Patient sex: M
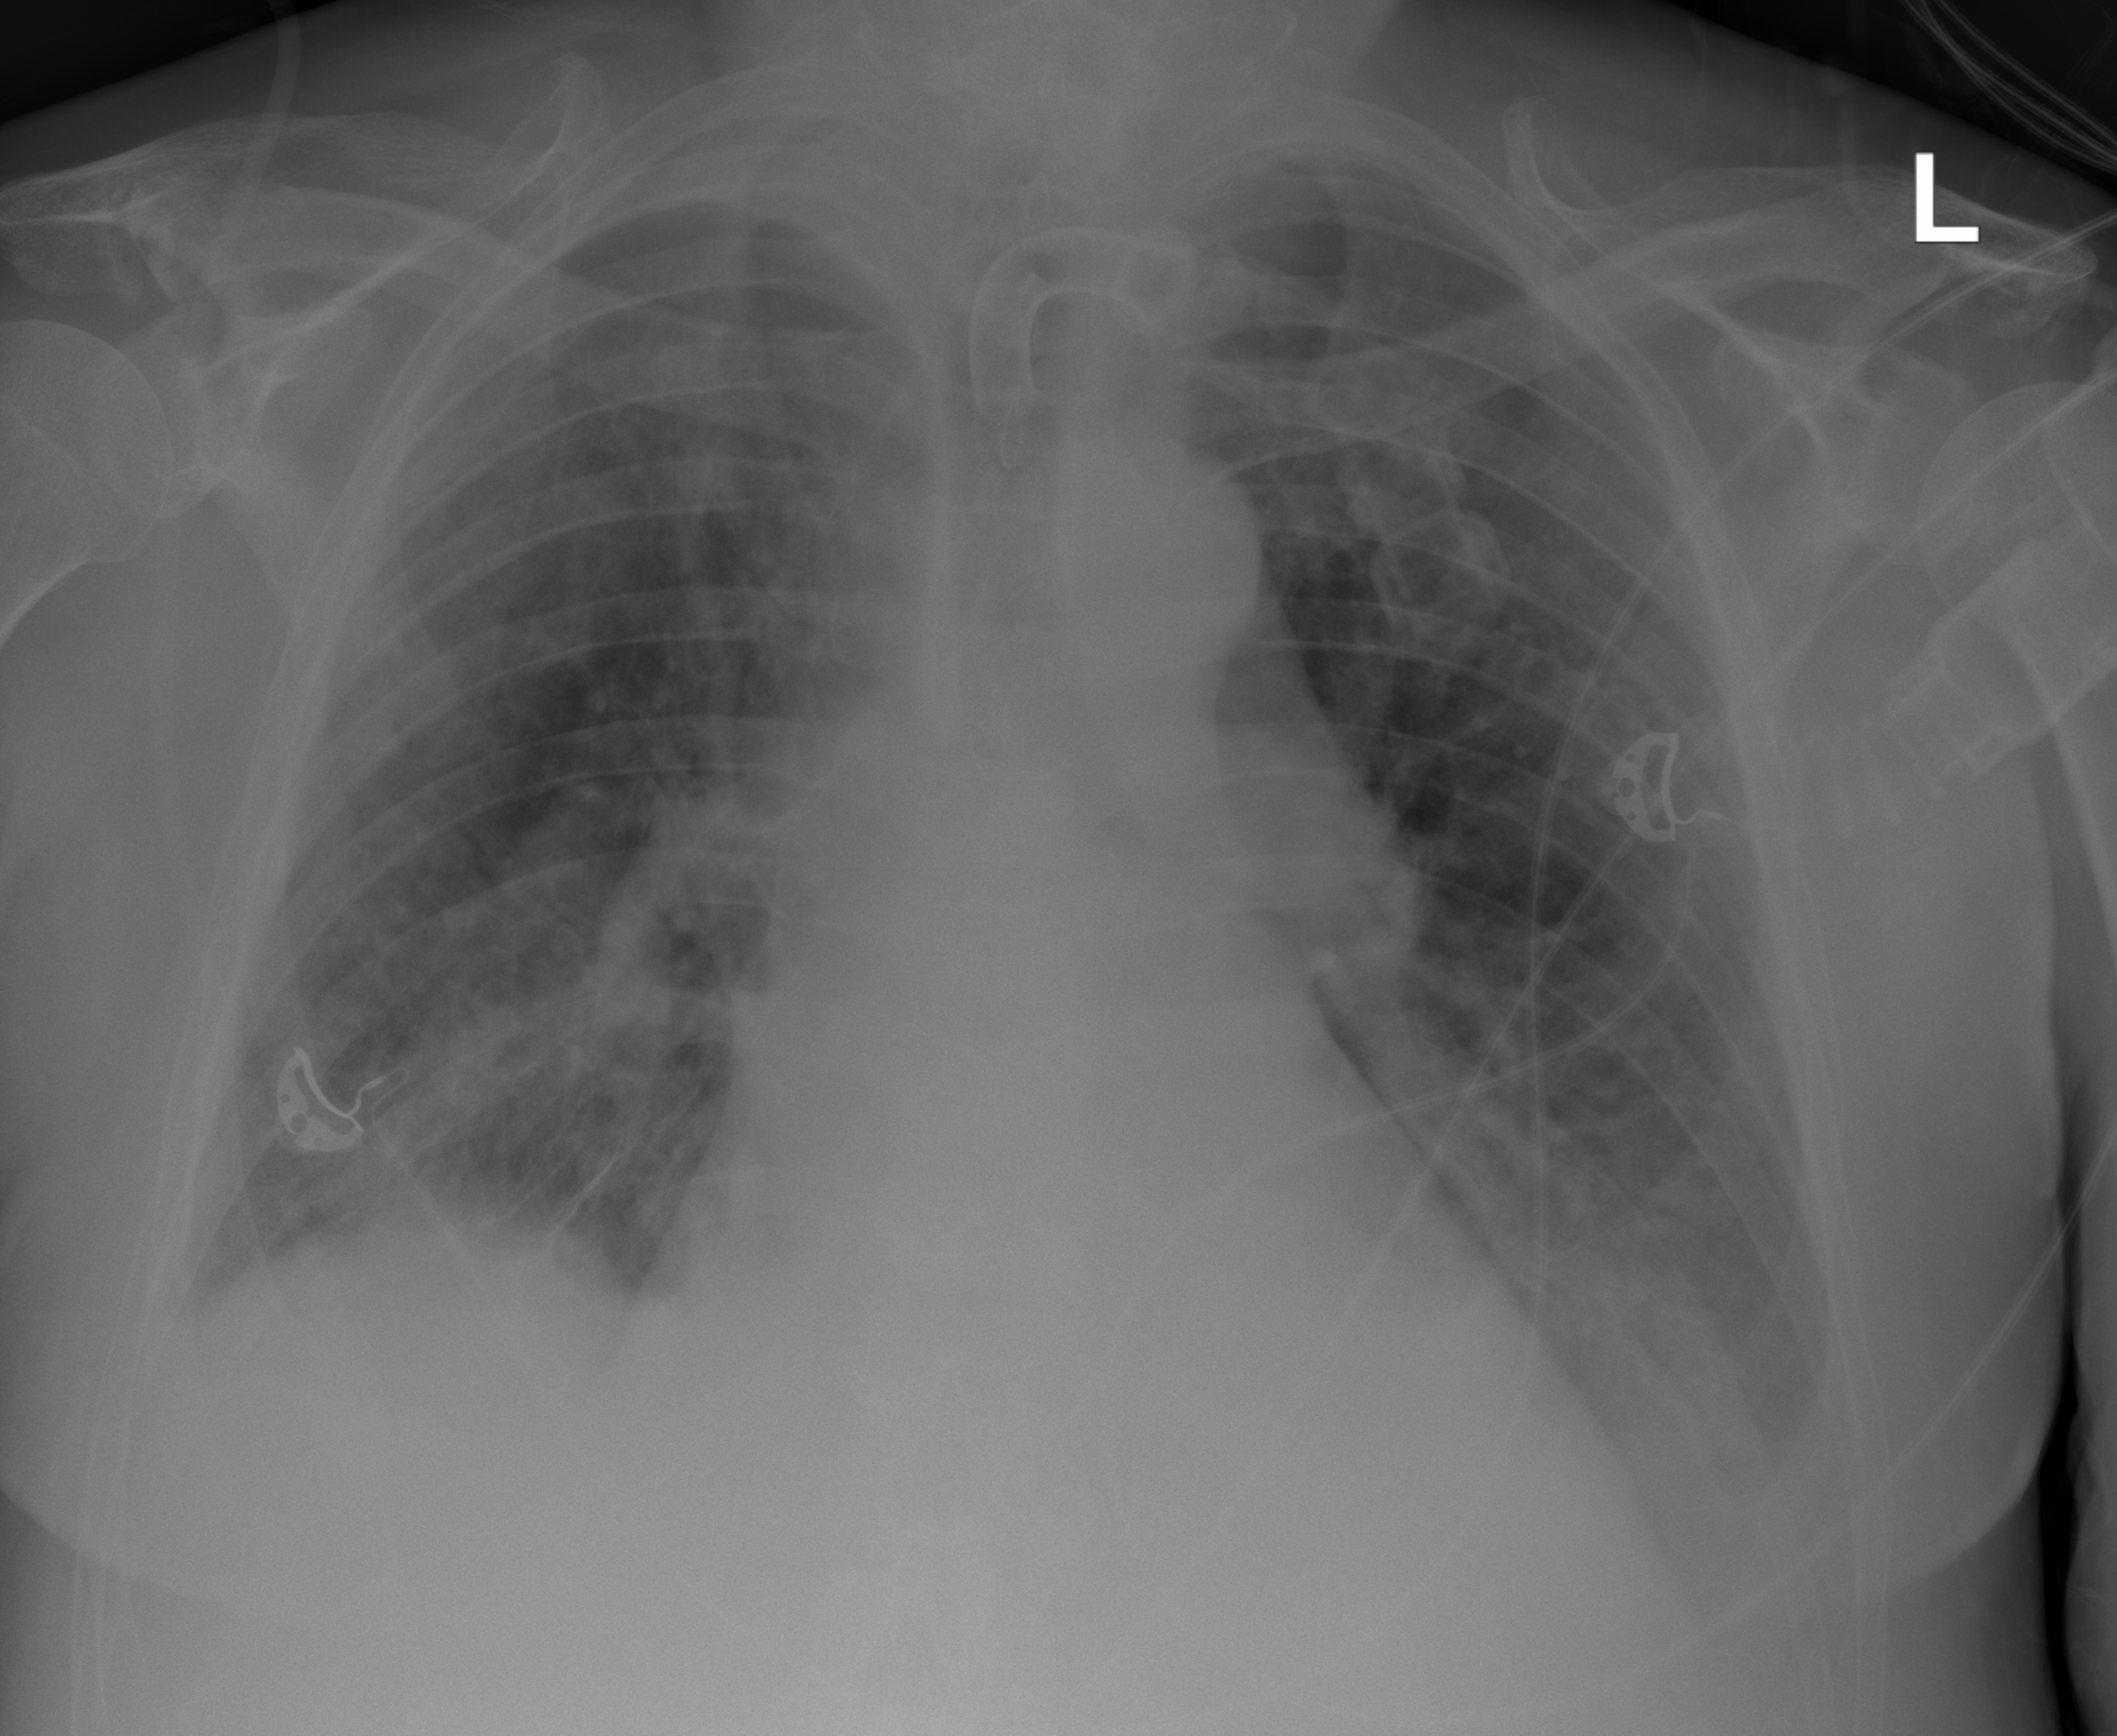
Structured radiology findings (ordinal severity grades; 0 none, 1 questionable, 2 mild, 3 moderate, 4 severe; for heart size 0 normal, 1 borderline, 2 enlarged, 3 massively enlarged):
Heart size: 2
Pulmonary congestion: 2
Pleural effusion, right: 2
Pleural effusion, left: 2
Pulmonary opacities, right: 2
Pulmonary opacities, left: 1
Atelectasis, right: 2
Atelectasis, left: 2